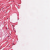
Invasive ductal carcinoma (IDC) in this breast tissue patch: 0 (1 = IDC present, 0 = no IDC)